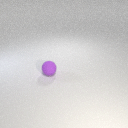
small purple rubber sphere